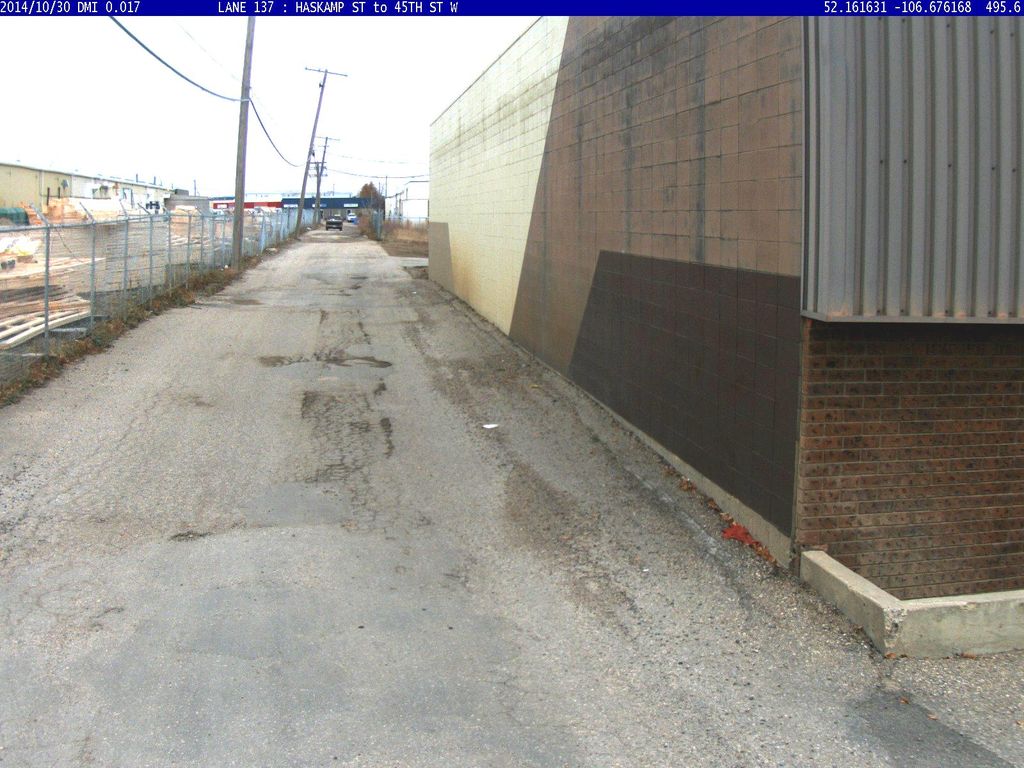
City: saskatoon